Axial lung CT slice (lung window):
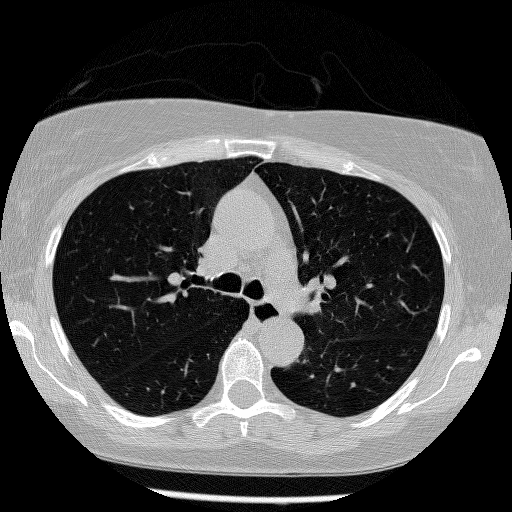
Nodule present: no